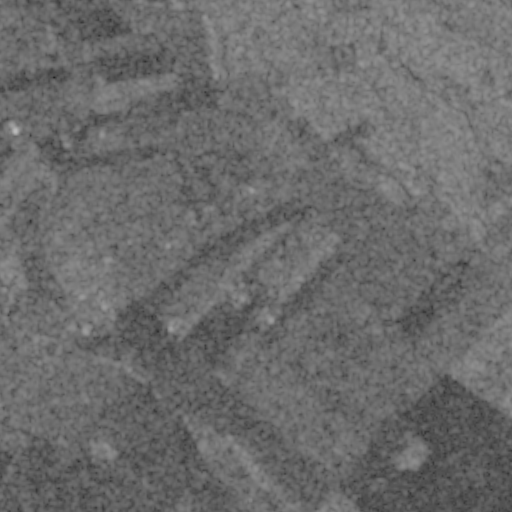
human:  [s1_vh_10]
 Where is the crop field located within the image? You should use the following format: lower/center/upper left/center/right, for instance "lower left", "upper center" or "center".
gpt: The crop field is located in the lower right of the image.
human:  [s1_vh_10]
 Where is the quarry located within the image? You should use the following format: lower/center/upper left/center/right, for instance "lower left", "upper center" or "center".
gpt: The quarry is located in the lower left of the image.
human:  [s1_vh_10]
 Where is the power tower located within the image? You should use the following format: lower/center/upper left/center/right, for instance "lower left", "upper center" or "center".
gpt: There is no power tower in the image.

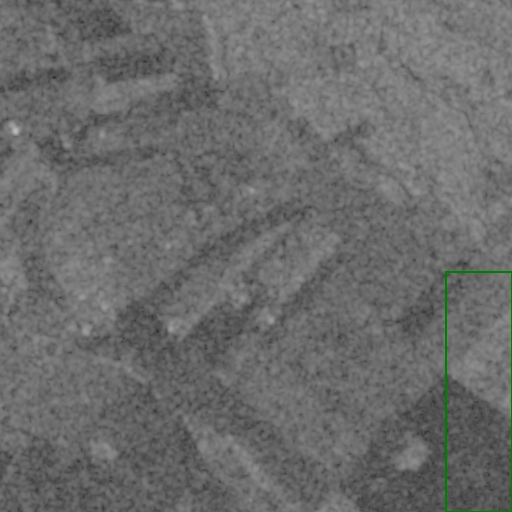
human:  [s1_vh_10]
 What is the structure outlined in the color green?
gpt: The structure outlined in green is a crop field.
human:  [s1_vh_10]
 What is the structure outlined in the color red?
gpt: There is no red outline.